Question: I am pretty new to SVG and wanted to ask for a best approach to the following design:

I believe SVG is the way to go here since I need hover and click effects on each of the red arc pieces. These values and this design are essentially hardcoded and will not change. Are there any tools / libraries (D3 or Raphael) that would make this easier for me?
Thanks In Advance.
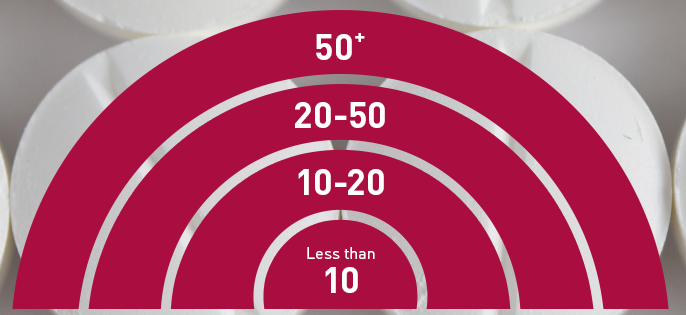
Answer: You don't really need d3 or even an editor. It's a design that is easy to code by hand.
I was bored, so I whipped this up in about 10 minutes.
'''
document.getElementById("band4").addEventListener("click", function(e) {
alert("50+");
}, false);
document.getElementById("band3").addEventListener("click", function(e) {
alert("20-50");
}, false);
document.getElementById("band2").addEventListener("click", function(e) {
alert("10-20");
}, false);
document.getElementById("band1").addEventListener("click", function(e) {
alert("Less than 10");
}, false);
'''
'''
svg {
position: absolute;
top: 0px;
}
circle.band {
fill: #a20c3e;
}
circle.band:hover {
fill: #ca3f5e;
}
text {
font-family: sans-serif;
font-size: 12px;
font-weight: bold;
fill: white;
}
tspan.sup {
font-size: 6px;
}
text.sub {
font-size: 5px;
font-weight: normal;
}
'''
'''
<img src="http://lorempixel.com/400/200/" width="100%"/>
<svg viewBox="-100 -100 200 100">
<defs>
<mask id="target">
<rect x="-100" width="100%" height="100%" fill="black"/>
<circle r="97" fill="white"/>
<circle r="77" fill="black"/>
<circle r="74" fill="white"/>
<circle r="54" fill="black"/>
<circle r="51" fill="white"/>
<circle r="31" fill="black"/>
<circle r="28" fill="white"/>
</mask>
</defs>
<circle id="band4" class="band" r="98" mask="url(#target)"/>
<circle id="band3" class="band" r="75" mask="url(#target)"/>
<circle id="band2" class="band" r="52" mask="url(#target)"/>
<circle id="band1" class="band" r="29" mask="url(#target)"/>
<text y="-82" text-anchor="middle" pointer-events="none">50<tspan class="sup" font-size="50%" dy="-0.7em">+</tspan></text>
<text y="-59" text-anchor="middle" pointer-events="none">20-50</text>
<text y="-36" text-anchor="middle" pointer-events="none">10-20</text>
<text y="-17" text-anchor="middle" class="sub" pointer-events="none">Less than</text>
<text y="-6" text-anchor="middle" pointer-events="none">10</text>
</svg>
'''